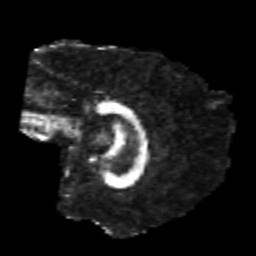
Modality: FA
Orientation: sagittal
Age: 23
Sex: male
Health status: healthy
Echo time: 0.074 s